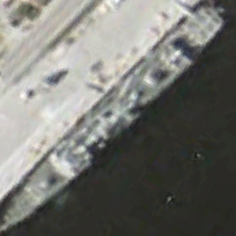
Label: cruiser